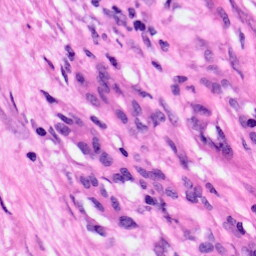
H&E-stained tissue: Pancreatic